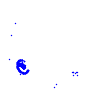
Particle: electron